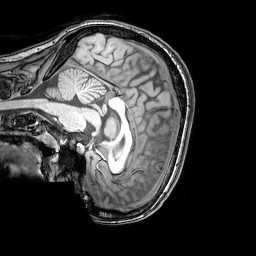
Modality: T1w
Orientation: sagittal
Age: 25
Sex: female
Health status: healthy
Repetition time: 0.081 s
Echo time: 0.037 s